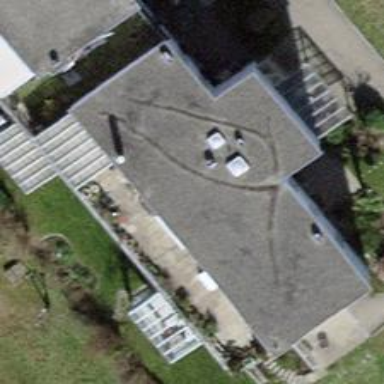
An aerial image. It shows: Residential building with flat roof.